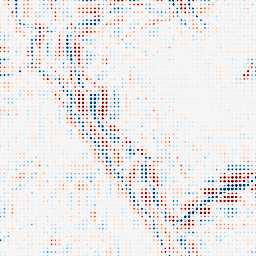
Category: wavelet
Decomposition family: wavelet_dwt
Decomposition parameters: wavelet: sym4
level: 4
Upsampling method: sinc_blackman
Upsampling parameters: scale: 8
kernel_size: 4
Upsampling scale: 8